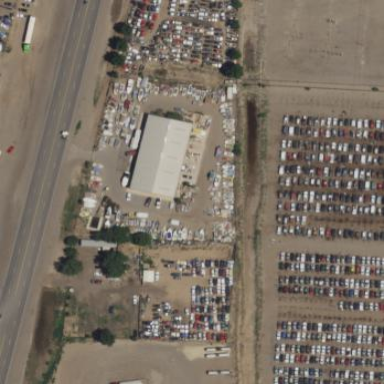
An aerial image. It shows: Industrial area designated as scrap yard.